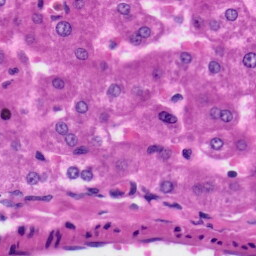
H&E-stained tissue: Liver